Field crop: maize
Growth stage: 2
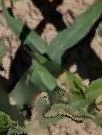
Species: maize